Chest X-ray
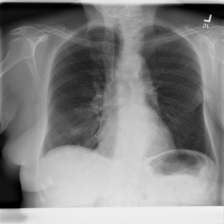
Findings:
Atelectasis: negative
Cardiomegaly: negative
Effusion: negative
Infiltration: negative
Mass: negative
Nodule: negative
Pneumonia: negative
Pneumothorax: negative
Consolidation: negative
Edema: negative
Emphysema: negative
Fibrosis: negative
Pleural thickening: negative
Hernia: negative